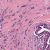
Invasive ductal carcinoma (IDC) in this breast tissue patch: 1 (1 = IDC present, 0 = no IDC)